Question: I know that Android's Youtube app is not open source, but I pulled apart the apk with apktool and found that they have a class, YoutubeListView used frequently in their app. Is there already an open source implementation of the Youtube Player Activity's title/ fling view/ layout? I know of similar views like Joao Machete's FlingAndScrollViewer, but I need it to be rigge to a title menu and work as smoothly as that on the Youtube app. If there is no open source implementation, either how hard would it be to convince Google to release just that component's source, or to implement it myself?
Thanks
Btw, the footer in this layout is what I am talking about. It has titles like Info & Related videos that can be clicked and it scrolls to them, and it can be scrolled left and right.

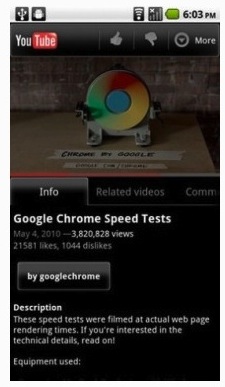
Answer: I've come to the conclusion that there is no such view. It would be best to make my own custom layout.